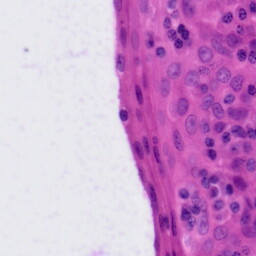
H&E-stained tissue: Tonsil